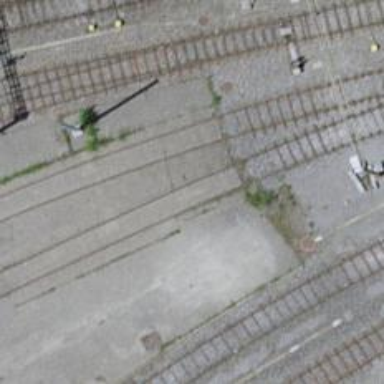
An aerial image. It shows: Rail yard with electrified contact lines for the railway.